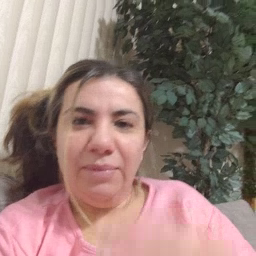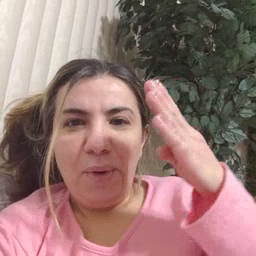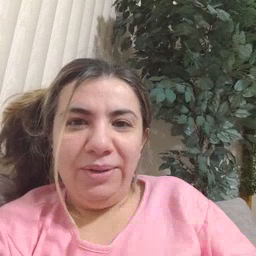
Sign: blue